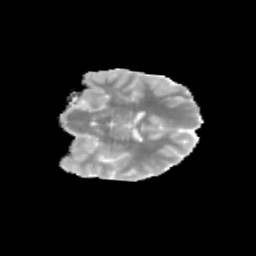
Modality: MD
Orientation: coronal
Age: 10
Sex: female
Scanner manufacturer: siemens
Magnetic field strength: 3 T
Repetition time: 3.8 s
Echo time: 0.07 s